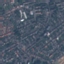
Land use / land cover class: Residential